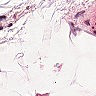
Metastatic tissue present: no